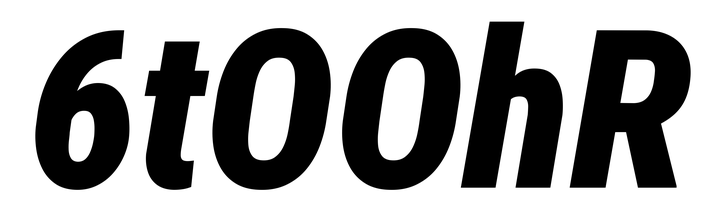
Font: Roboto-Italic_Condensed_Black_Italic